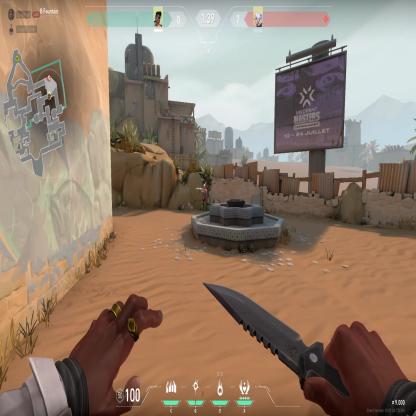
Label: enemy